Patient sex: M
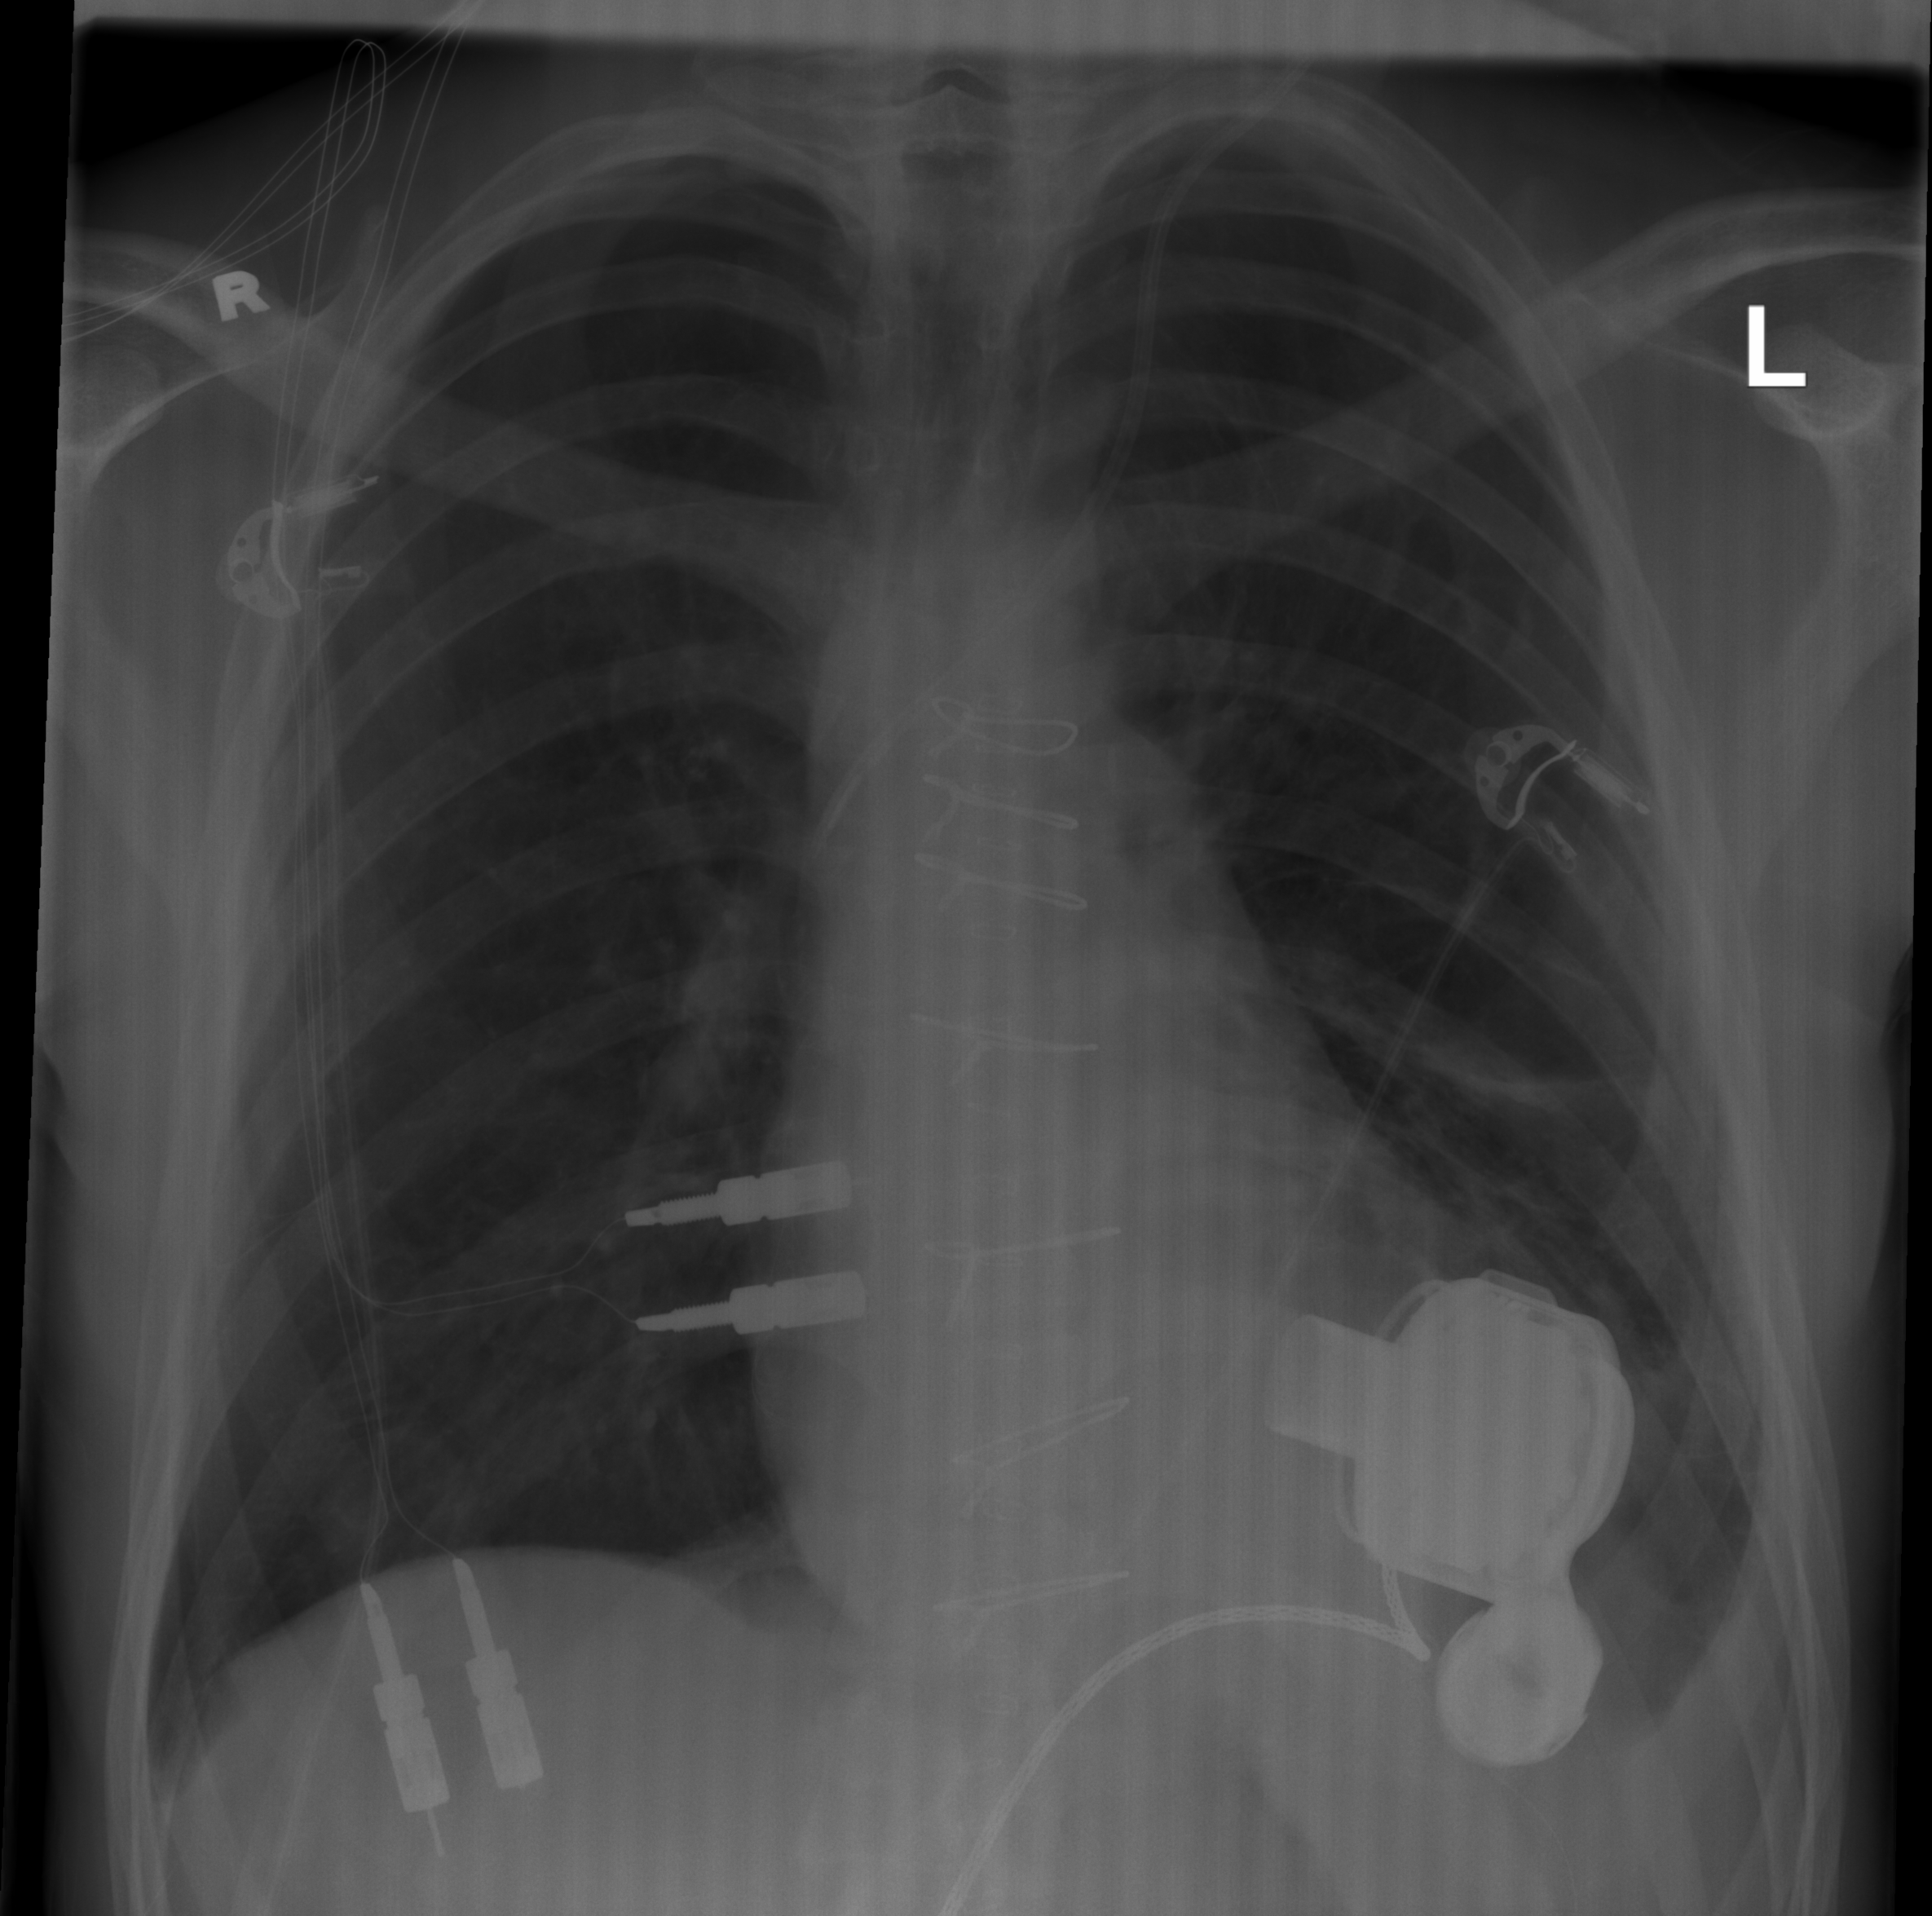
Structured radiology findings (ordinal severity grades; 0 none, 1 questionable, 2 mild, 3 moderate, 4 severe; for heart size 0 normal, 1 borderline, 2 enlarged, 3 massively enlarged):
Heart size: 0
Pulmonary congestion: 0
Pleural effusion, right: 0
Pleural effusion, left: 2
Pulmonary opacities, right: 0
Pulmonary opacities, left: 1
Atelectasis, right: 0
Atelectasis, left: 2